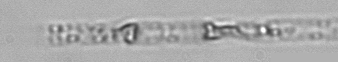
Label: Dactyliosolen_blavyanus